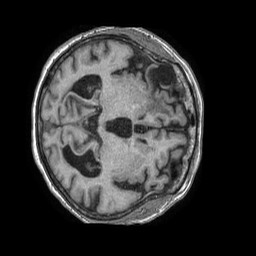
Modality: T1w
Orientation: axial
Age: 73
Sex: female
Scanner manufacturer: philips
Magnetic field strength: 1.5 T
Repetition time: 0.007665 s
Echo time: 0.00349 s